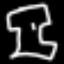
Label: hourglass